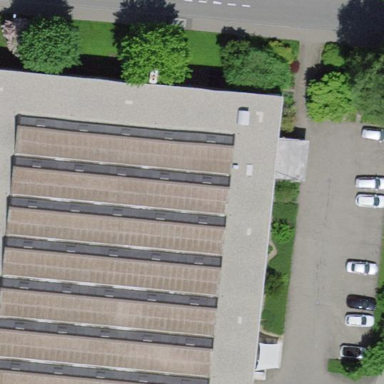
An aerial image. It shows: Commercial building.